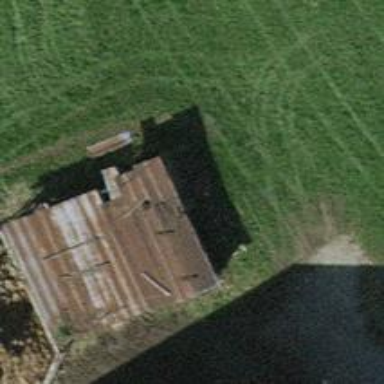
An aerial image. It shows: View of roof of building.